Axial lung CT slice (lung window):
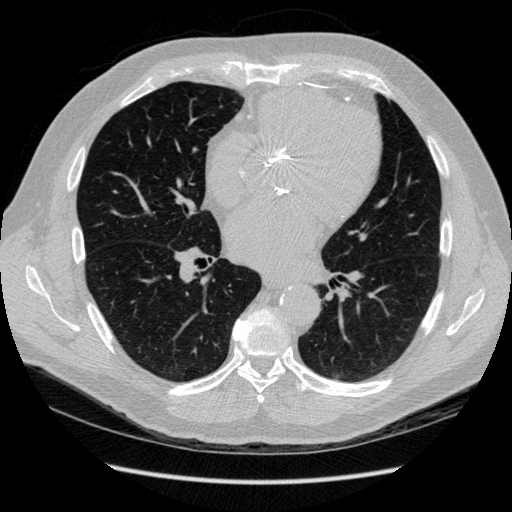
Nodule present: no